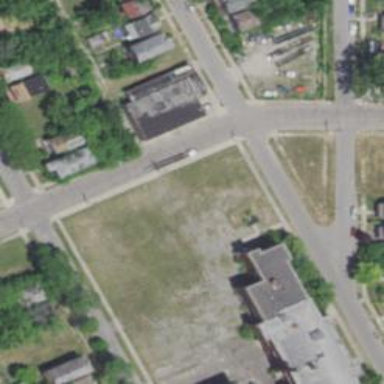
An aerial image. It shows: Alley classified as service road.